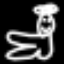
Label: angel